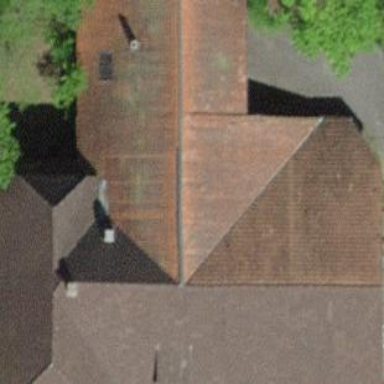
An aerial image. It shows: Farm building.